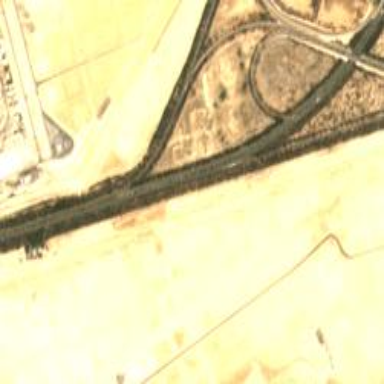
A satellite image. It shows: Motorway junction.